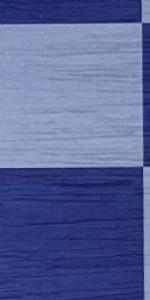
Label: Empty